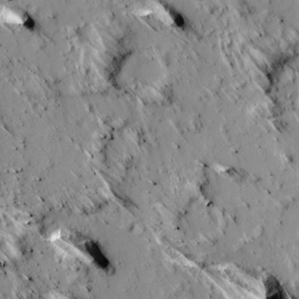
Label: non_frost